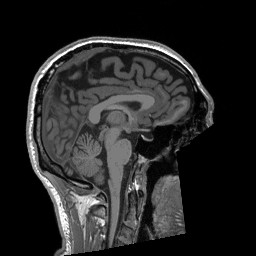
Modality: T1w
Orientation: sagittal
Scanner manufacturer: siemens
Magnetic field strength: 3 T
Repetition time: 2.4 s
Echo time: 0.00224 s